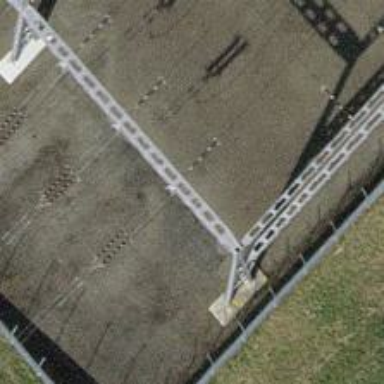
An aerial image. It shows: Insulator used in power equipment.